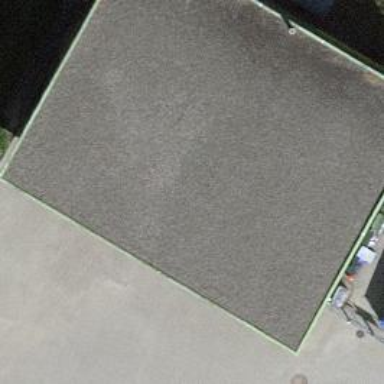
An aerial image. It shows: Fire station building.